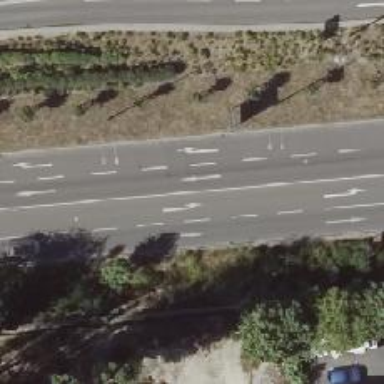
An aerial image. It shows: Asphalt road designated for service vehicles.